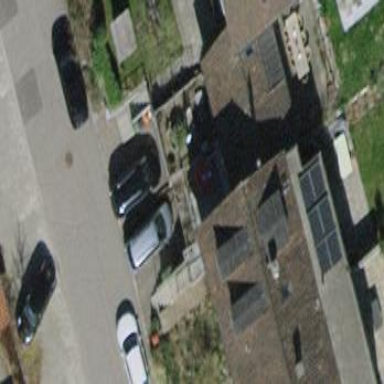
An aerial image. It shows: Building with tiled roof.